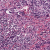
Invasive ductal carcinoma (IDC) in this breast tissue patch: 0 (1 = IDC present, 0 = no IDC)